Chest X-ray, AP view. Patient: 75 years old, sex M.
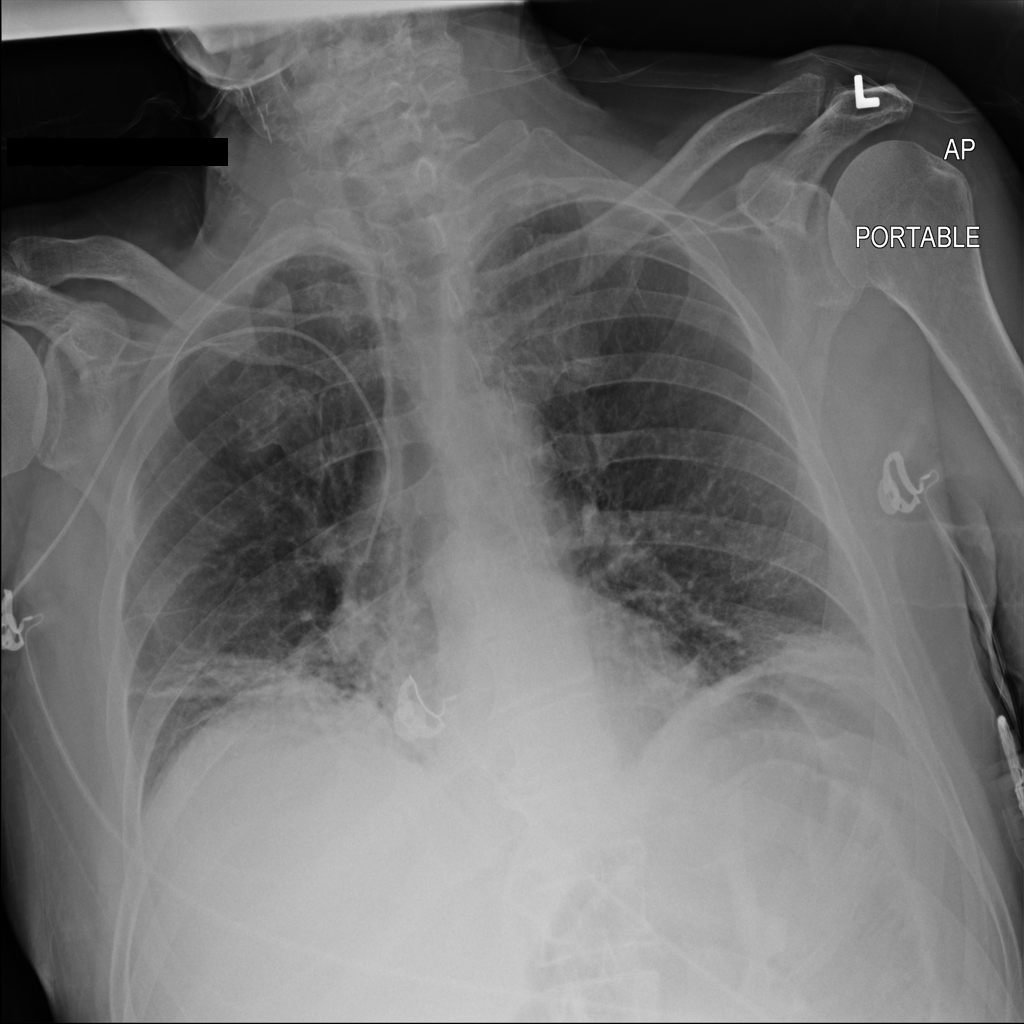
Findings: Atelectasis, Infiltration